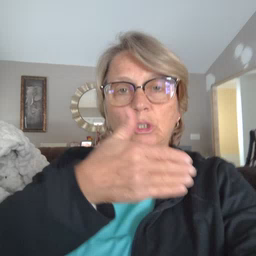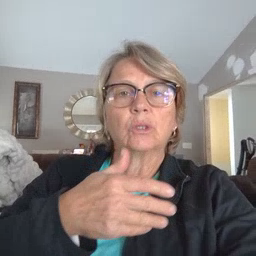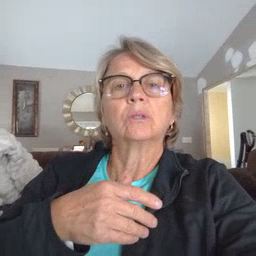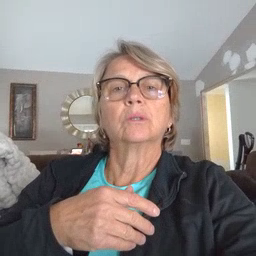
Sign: fish